Question: I can't make a CSS animation with my SVG sprite similar to Pinterest.
The sprite is 90 frames, but I can't get it to work
Pinterest Reactions Emojis

<URL>
My code:
'''
.emoji{
width: 110px;
height: 110px;
background-image : url(https://s.pinimg.com/webapp/style/images/wow-0a7ea725.svg);
animation: moveX 1s steps(90) infinite;
}
@keyframes moveX{
from{background-position-x:0px;}
to{background-position-x:-500px;}
}
'''
'''
<div class="emoji"></div>
'''
My JSFiddle:
<URL>
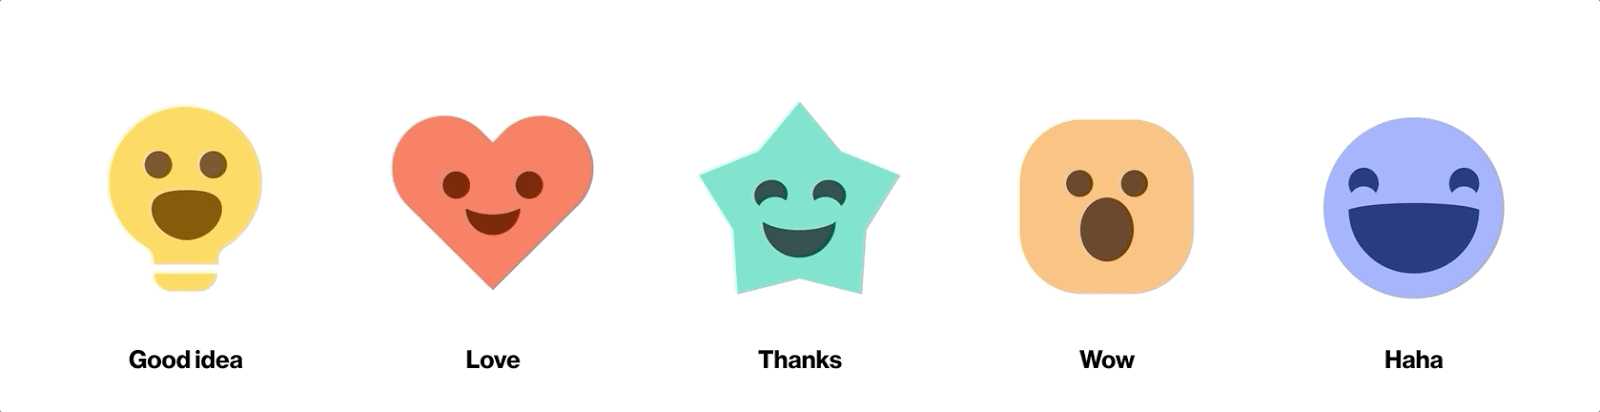
Answer: Here you go
'''
.emoji {
width: 110px;
display: inline-flex;
background-image: url(https://s.pinimg.com/webapp/style/images/wow-0a7ea725.svg);
background-size: auto 100%;
animation: moveX 1s steps(90) infinite;
}
.emoji::before {
content: "";
padding-top: 100%; /* keep the square ratio */
}
@keyframes moveX {
to {
background-position: right; /* you only need to move to right */
}
}
'''
'''
<div class="emoji"></div>
<div class="emoji" style="width:50px"></div>
'''